Platform: macOS
Application: Arc Browser
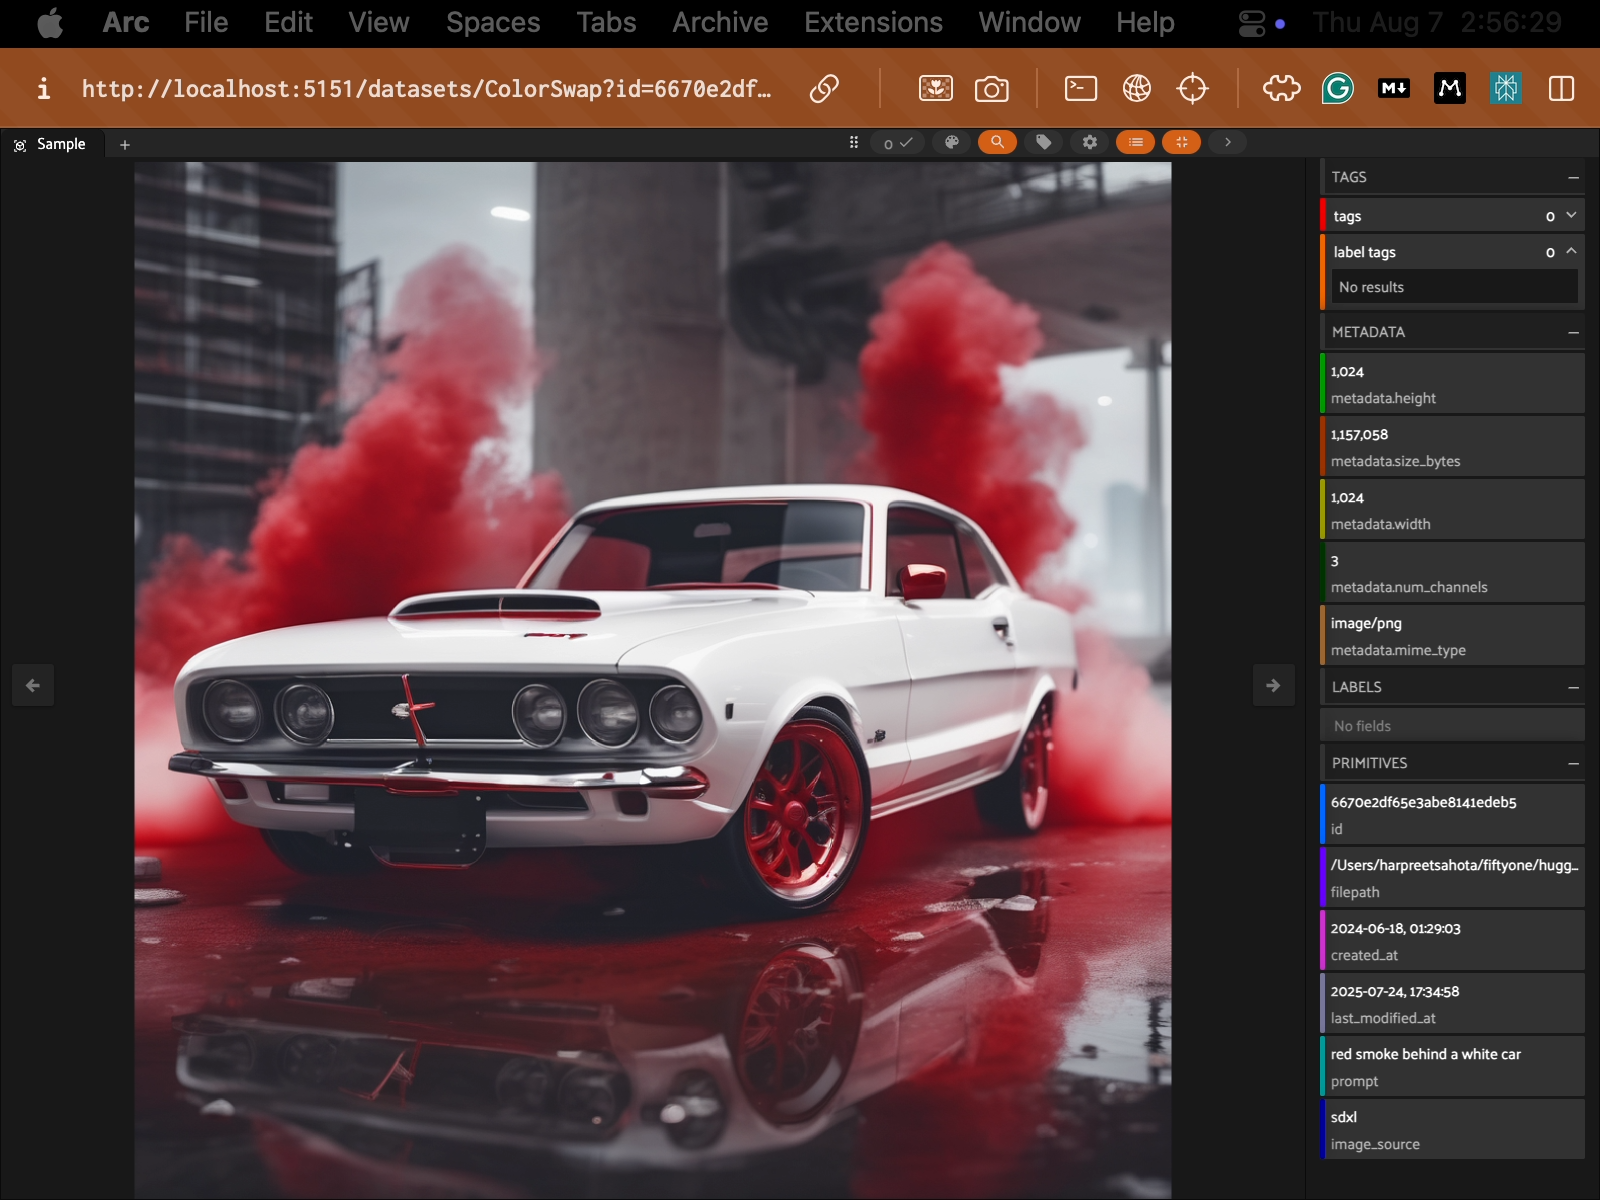
task_description: Where can I find the value of metadata.width for this sample?
action_type: hover
element_info: Text
steps_since_start: 1